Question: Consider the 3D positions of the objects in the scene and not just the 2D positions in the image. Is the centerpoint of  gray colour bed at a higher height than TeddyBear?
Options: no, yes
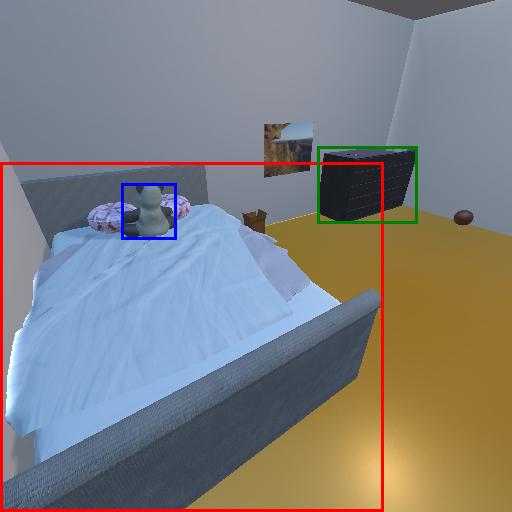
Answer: no